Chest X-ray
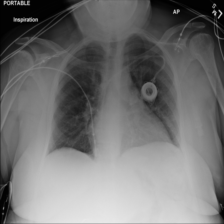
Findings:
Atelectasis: negative
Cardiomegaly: negative
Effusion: negative
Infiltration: negative
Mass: negative
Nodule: negative
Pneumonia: negative
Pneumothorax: negative
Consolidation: negative
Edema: negative
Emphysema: negative
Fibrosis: negative
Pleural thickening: negative
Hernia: negative